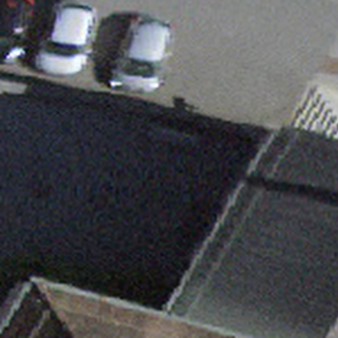
Label: other